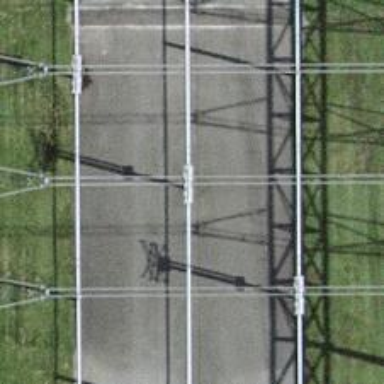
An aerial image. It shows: Power line with three cables in bay configuration.